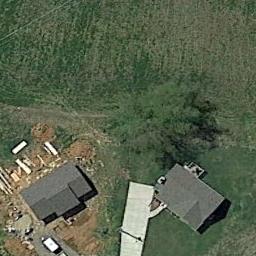
Label: residential